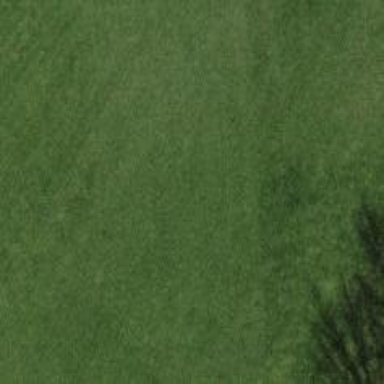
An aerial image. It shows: View of golf hole.